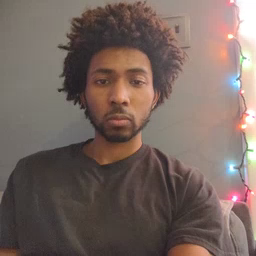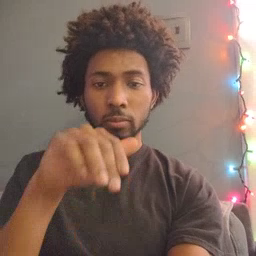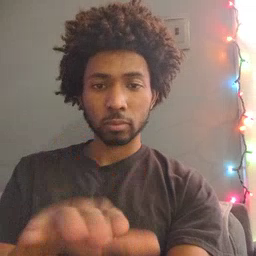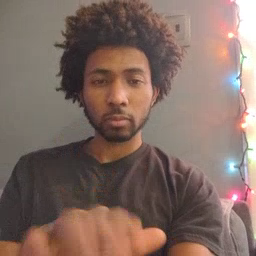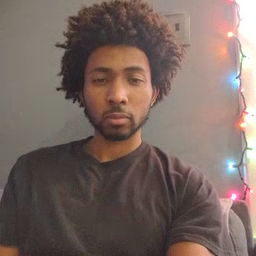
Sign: into